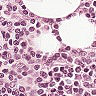
Metastatic tissue present: no